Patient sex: F
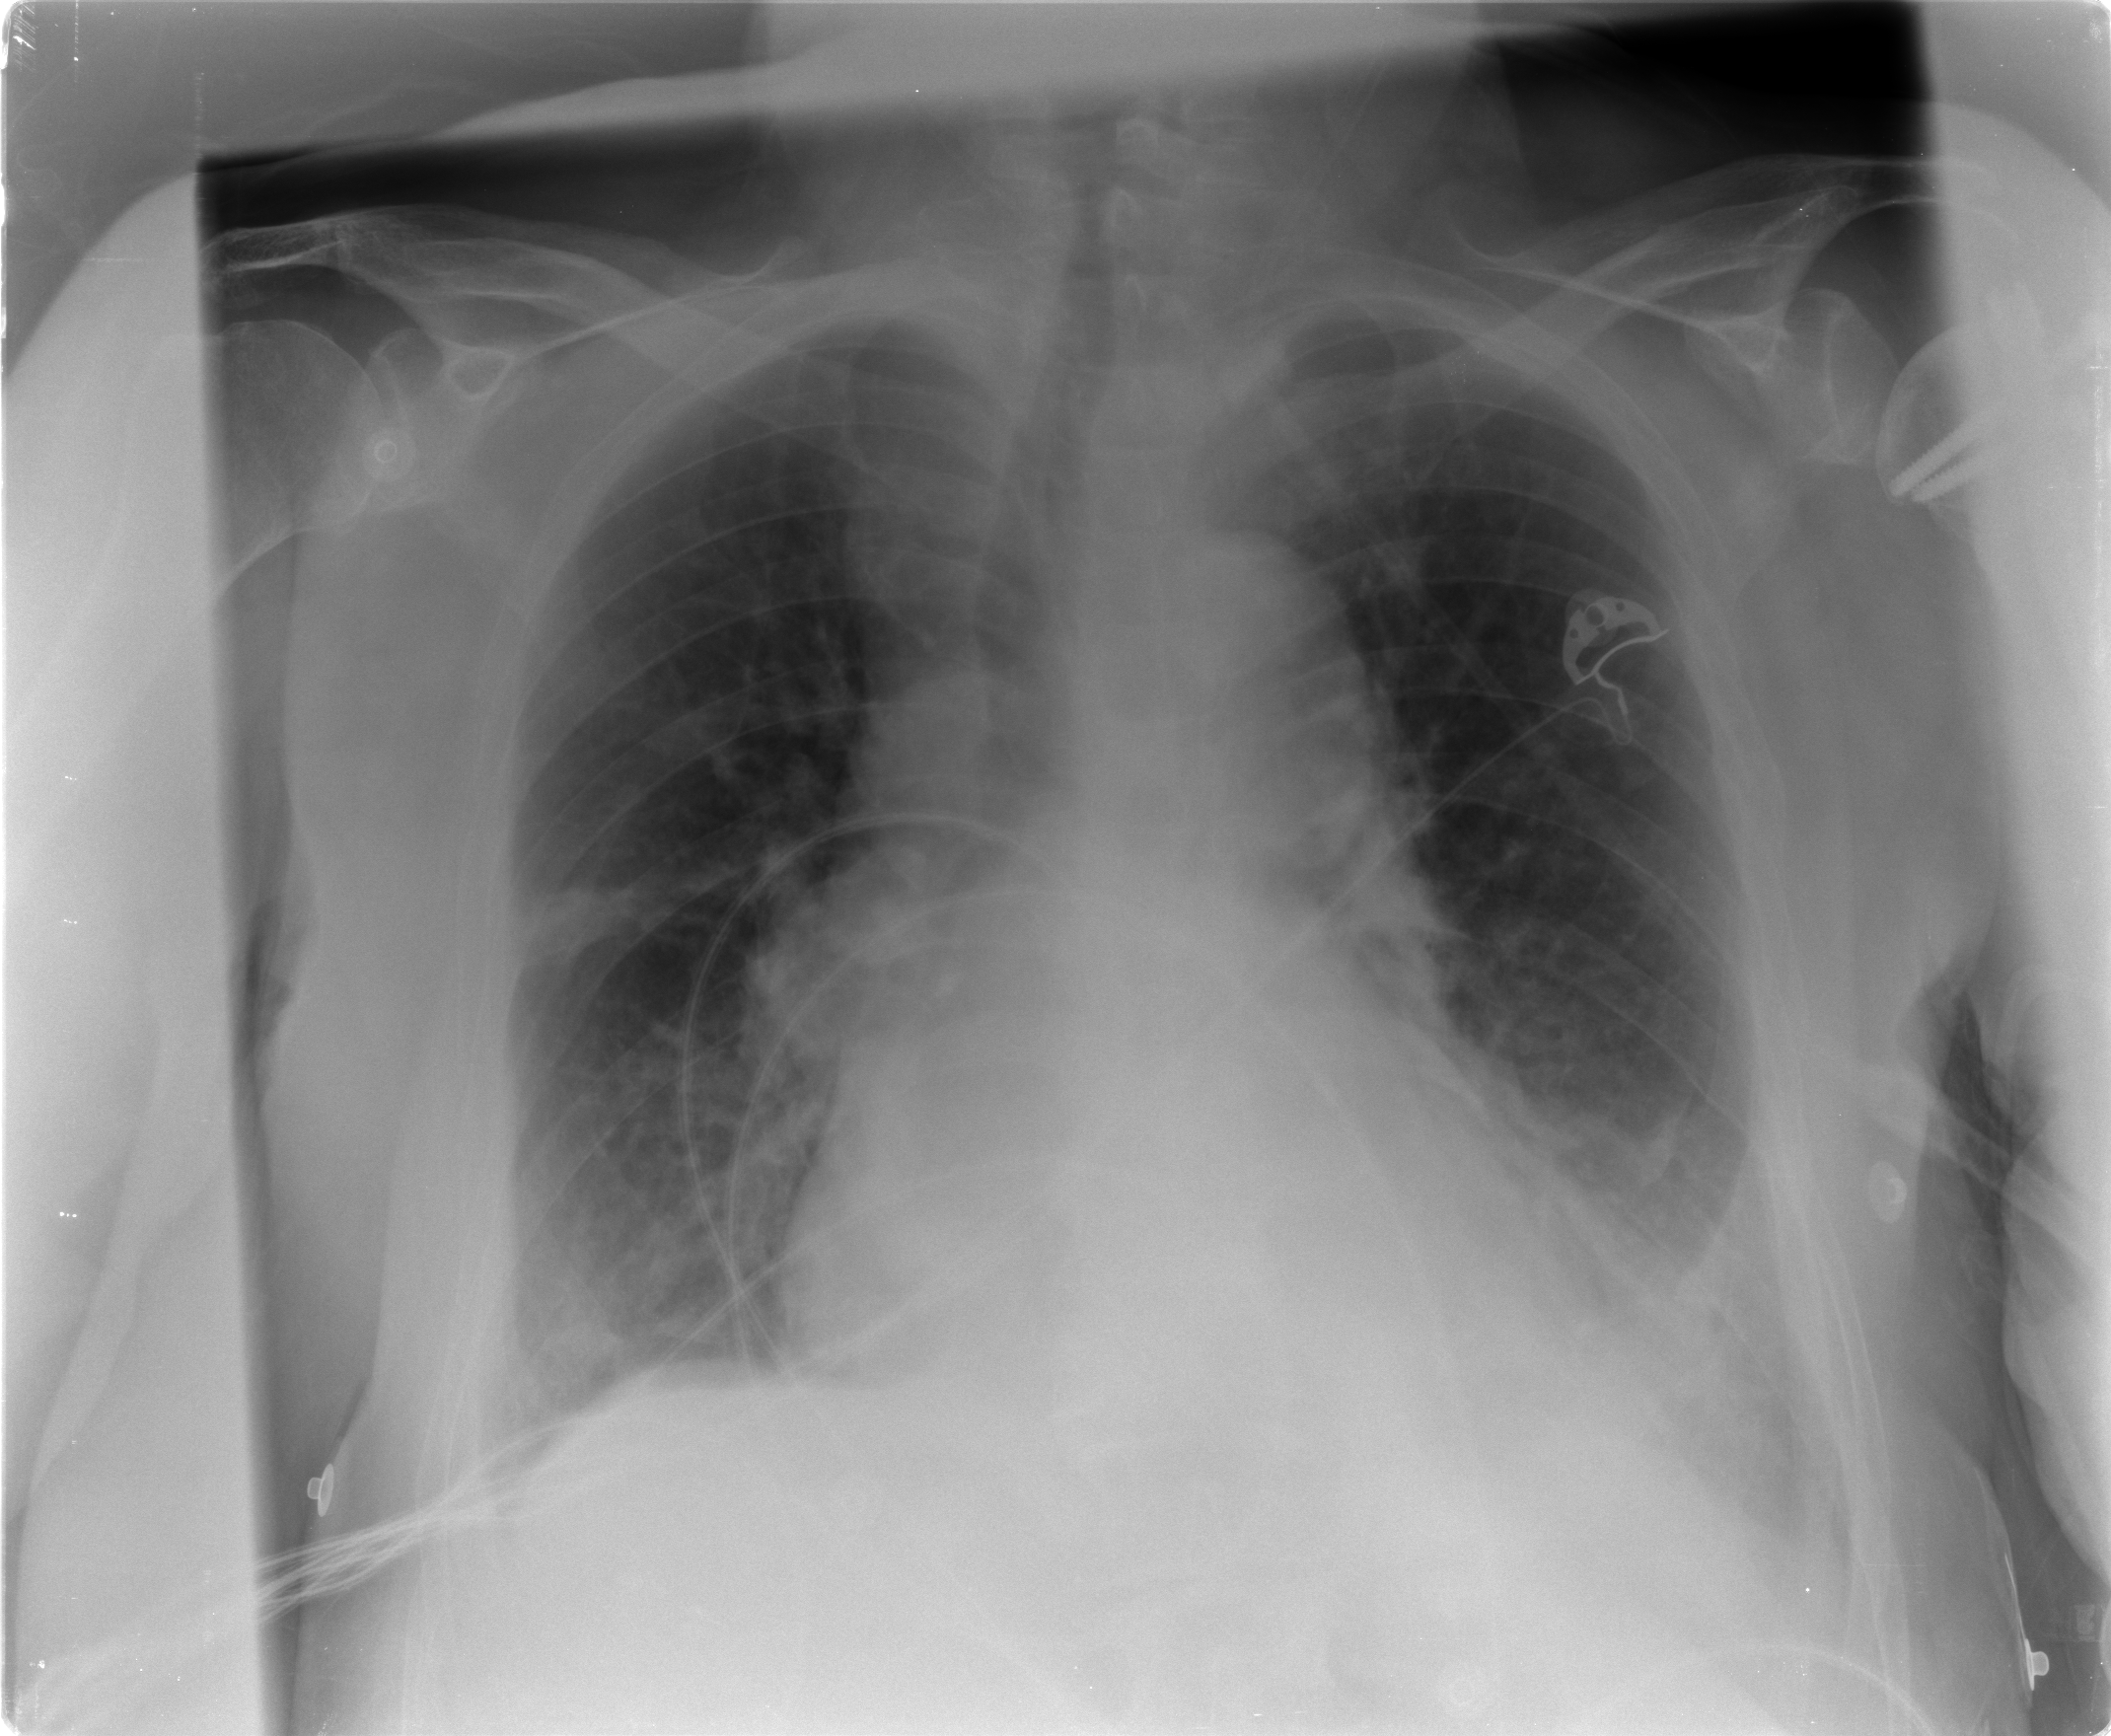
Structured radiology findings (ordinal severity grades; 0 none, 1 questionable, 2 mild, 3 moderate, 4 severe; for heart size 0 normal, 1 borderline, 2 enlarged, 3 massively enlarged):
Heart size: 2
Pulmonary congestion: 3
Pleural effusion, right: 2
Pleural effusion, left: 3
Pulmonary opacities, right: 2
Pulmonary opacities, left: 2
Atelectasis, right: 2
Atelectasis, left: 2